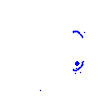
Particle: pion